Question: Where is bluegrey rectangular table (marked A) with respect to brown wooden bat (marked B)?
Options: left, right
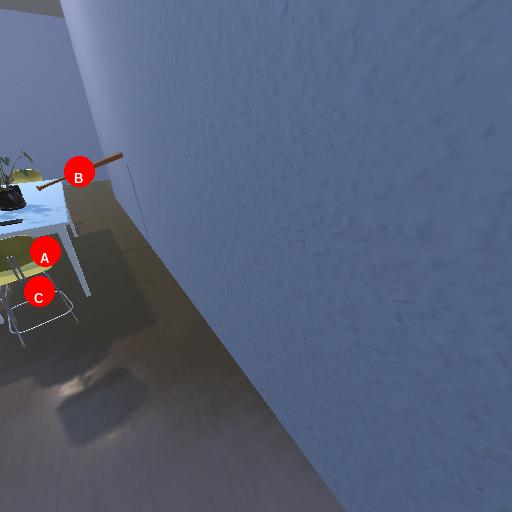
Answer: left